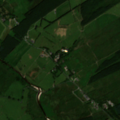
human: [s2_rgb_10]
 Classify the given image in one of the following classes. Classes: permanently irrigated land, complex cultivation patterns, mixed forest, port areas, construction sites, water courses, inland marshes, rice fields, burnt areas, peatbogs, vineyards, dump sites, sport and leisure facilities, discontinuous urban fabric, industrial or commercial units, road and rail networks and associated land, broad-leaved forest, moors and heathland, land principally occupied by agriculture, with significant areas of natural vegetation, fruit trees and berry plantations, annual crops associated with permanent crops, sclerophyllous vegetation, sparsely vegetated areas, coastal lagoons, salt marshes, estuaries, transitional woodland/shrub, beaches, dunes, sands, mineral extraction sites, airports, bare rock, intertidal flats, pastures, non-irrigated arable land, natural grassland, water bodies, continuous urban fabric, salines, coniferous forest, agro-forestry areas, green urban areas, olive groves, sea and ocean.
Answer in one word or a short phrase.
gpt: land principally occupied by agriculture, with significant areas of natural vegetation, coniferous forest, transitional woodland/shrub